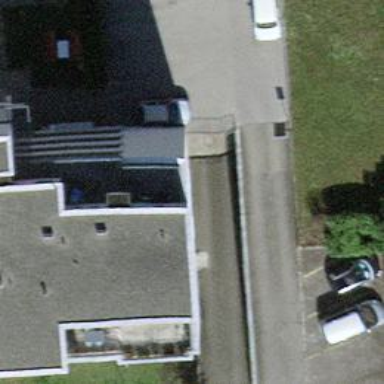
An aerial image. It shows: Entrance leading to parking area.